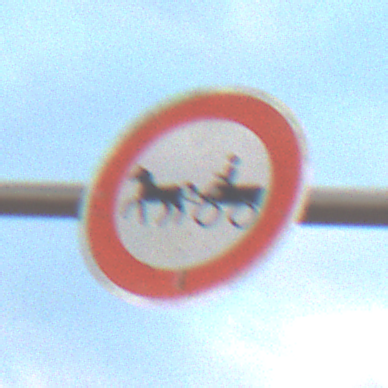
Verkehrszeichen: VerbotGespannfuhrwerke
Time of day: SunriseSunset
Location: Outdoor (Nature)
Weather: PartlyCloudy
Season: NotSpecified
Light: Natural